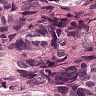
Metastatic tissue present: yes